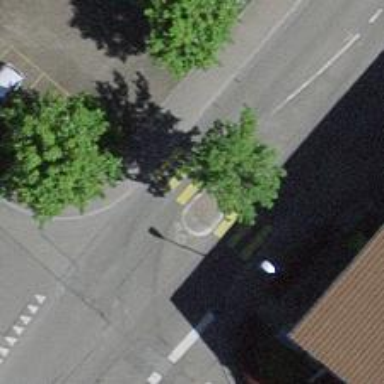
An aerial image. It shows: Unmarked zebra crossing with pedestrian island.